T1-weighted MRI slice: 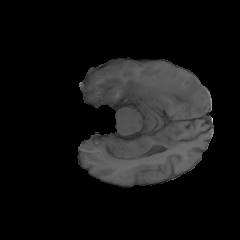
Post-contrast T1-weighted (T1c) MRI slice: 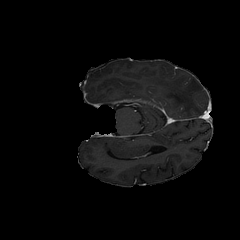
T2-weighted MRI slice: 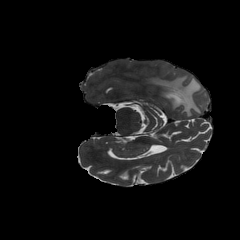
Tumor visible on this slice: yes